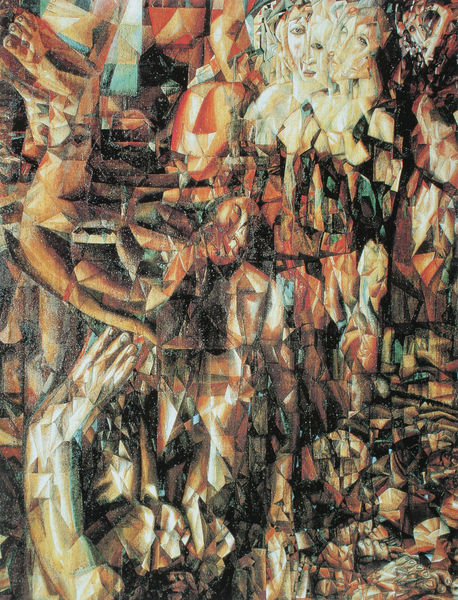
Titel: Krieg mit Deutschland
Künstler: Pawel Filonow
Standort: St. Petersburg
Institution: Russisches Museum
Schlagwörter: blau, fuß, hand, himmel, kopf, körper, mann, weiß, frauen, grün, kubismus, menschen, stadt, bewegung, braun, bunt, finger, frau, mund, nase, orange, profil, schwarz, türkis, rot, beige, blond, gesichter, arm, augen, gesicht, mensch, verzerrung, auge, figur, chaos, farbig, moderne, russland, abstrakt, farben, flächen, modern, farbe, formen, klein, wild, abstraktion, futurismus, form, stücke, viele, gross, klassische moderne, kunst, stück, dreiecke, kuben, raster, verdichtung, körperteile, ansichten, kristallin, prismen, ineinander, balla, simultan, kopg, hande, füss, divers, filonov, frauengesichter, klein gross, komprimieren, mehrformigkeit